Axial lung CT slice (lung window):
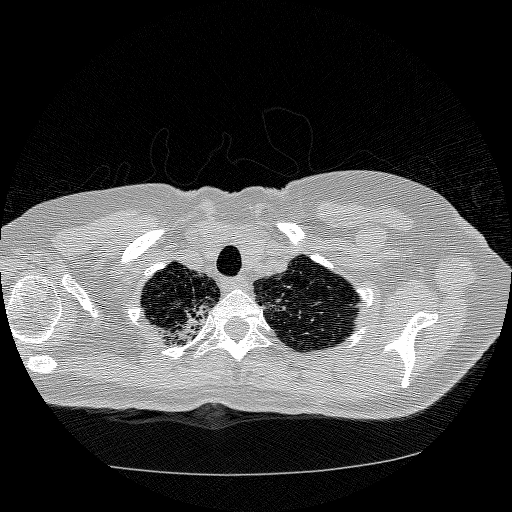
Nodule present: no